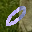
Label: 0